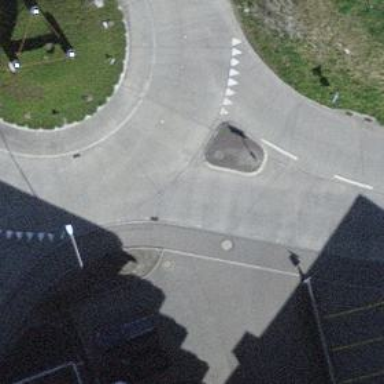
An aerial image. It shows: Road with "give way" sign.